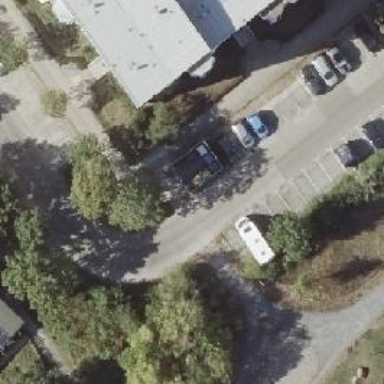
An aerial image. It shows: Footway with concrete surface.